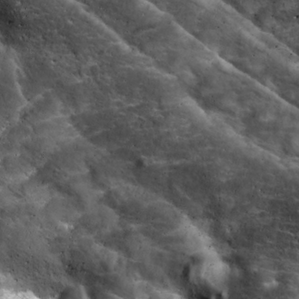
Label: non_frost